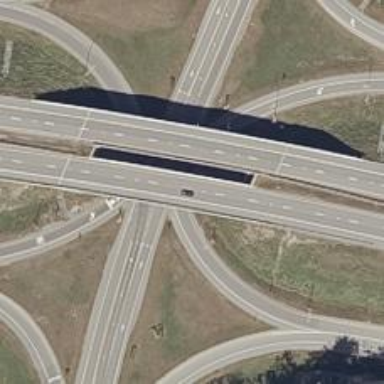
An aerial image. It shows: Motorway bridge.